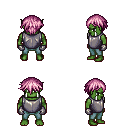
a pixel art fantasy rpg character, male body template, orc, green skin, steel chest armor, teal pants, pink short bangs hairstyle, metal gloves, four views (front, back, left, right), 2x2 character sprite sheet, small pixel art, hard edges, no anti-aliasing